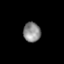
Tissue: lung
Cell type: Pericytes
Senescence score: 0.5849
Nuclear area (px): 335
Mean DAPI intensity: 138.254